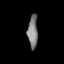
Tissue: lung
Cell type: Epithelial cells
Senescence score: 0.209
Nuclear area (px): 325
Mean DAPI intensity: 123.637